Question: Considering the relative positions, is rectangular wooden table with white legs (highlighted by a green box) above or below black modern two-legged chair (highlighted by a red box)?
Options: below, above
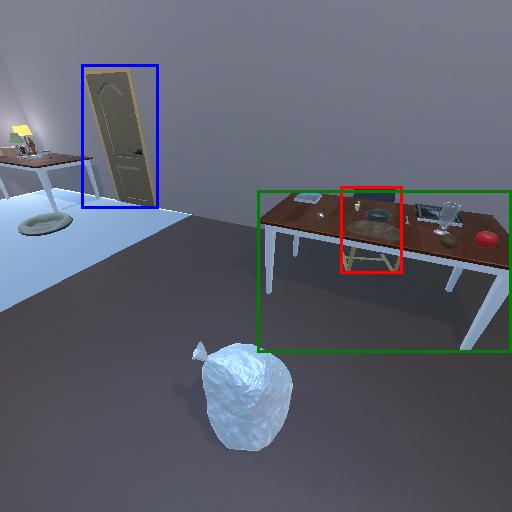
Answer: below